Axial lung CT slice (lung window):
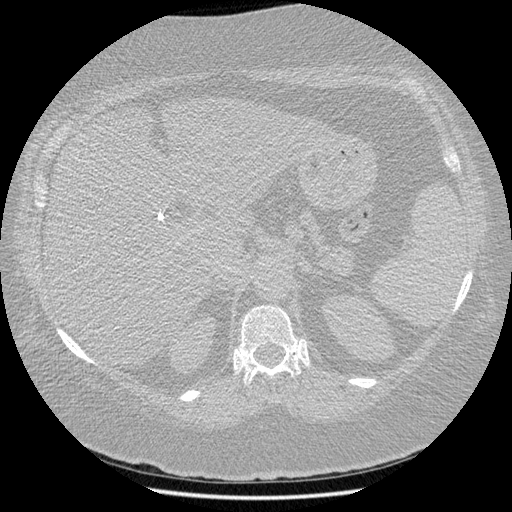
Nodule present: no